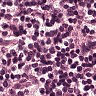
Metastatic tissue present: no